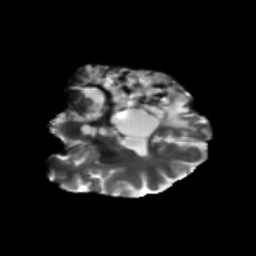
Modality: T2w
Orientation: coronal
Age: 48
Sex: male
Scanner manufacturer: siemens
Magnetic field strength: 3 T
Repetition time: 5.47 s
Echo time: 0.0854 s